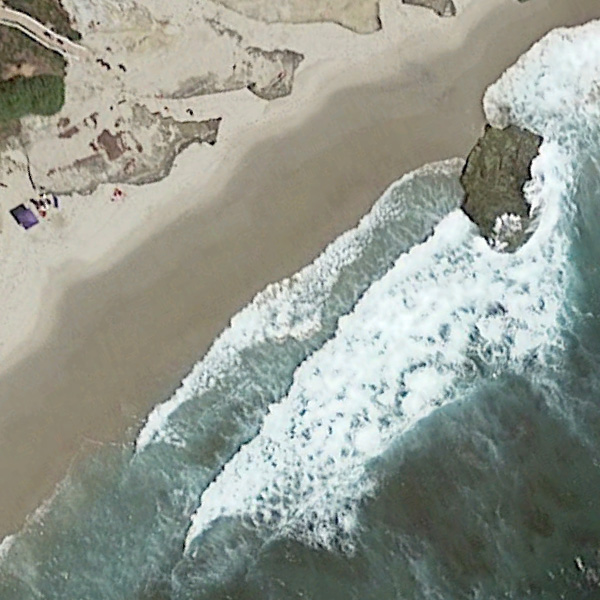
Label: Beach